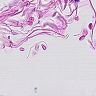
Metastatic tissue present: no